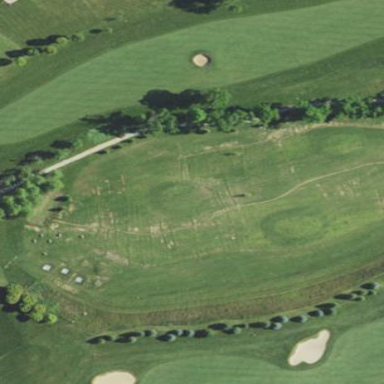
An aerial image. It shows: Grassy area designated as golf fairway.